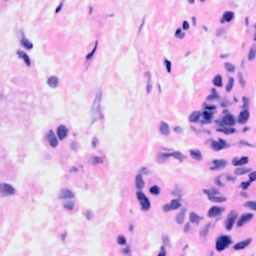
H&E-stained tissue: Breast